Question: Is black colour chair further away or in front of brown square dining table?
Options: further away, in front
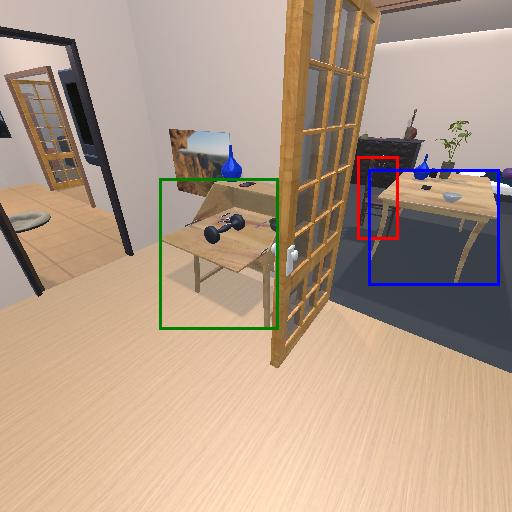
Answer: further away